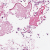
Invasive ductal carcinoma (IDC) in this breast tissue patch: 0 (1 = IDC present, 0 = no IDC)